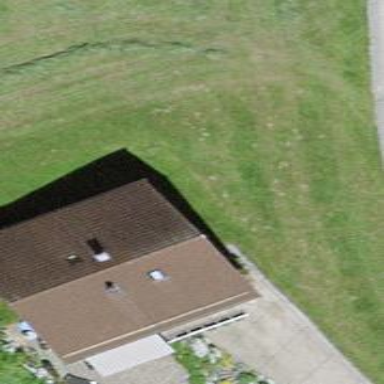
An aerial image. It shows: Detached building with gabled roof.